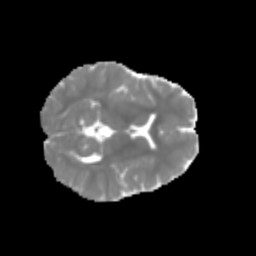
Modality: MD
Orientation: axial
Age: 6
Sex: male
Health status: healthy